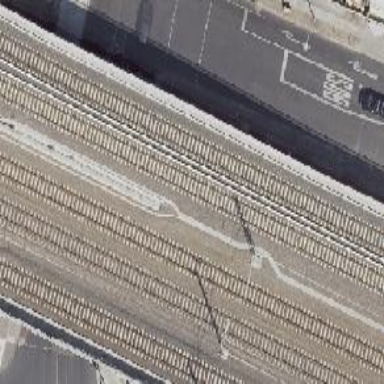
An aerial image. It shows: Light rail railway with bottom electrified rail.